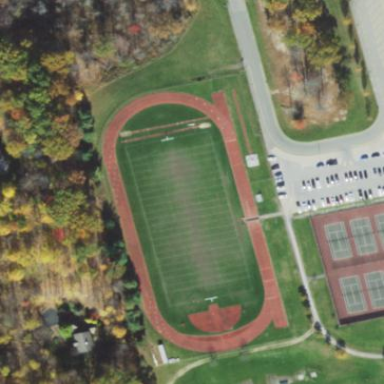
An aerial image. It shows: American football pitch for leisure and sport activities.